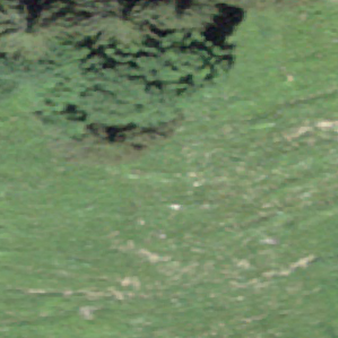
Label: other